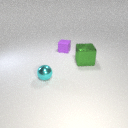
small cyan metal sphere to the left of large green metal cube